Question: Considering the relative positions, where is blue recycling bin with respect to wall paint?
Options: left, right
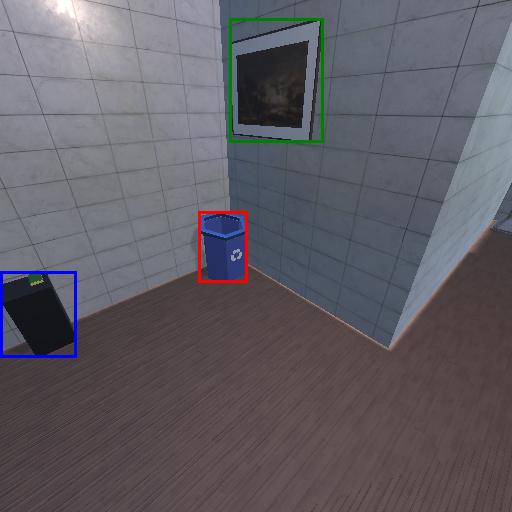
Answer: left